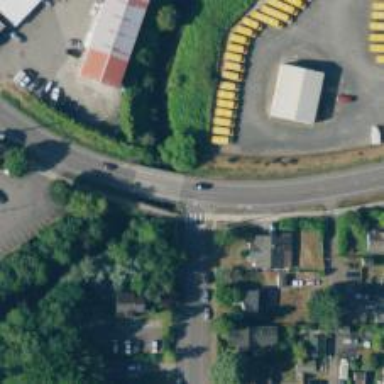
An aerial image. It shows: Residential road with asphalt surface and separate sidewalk.